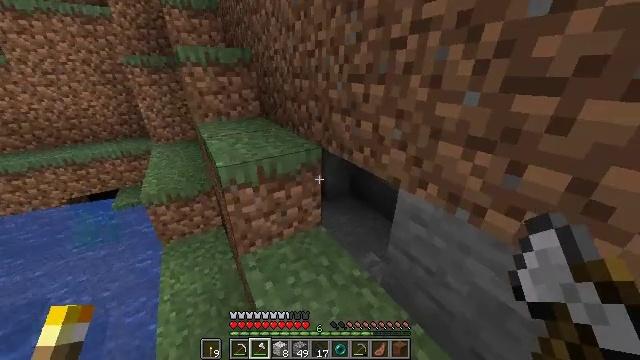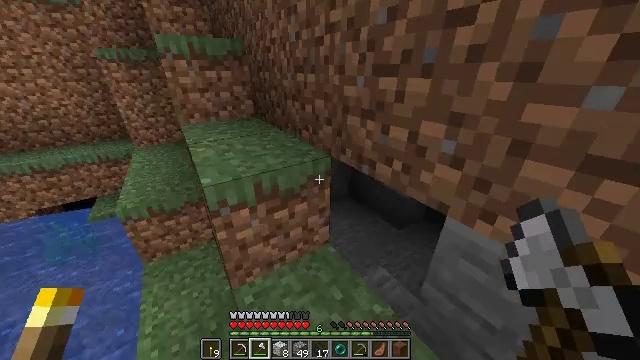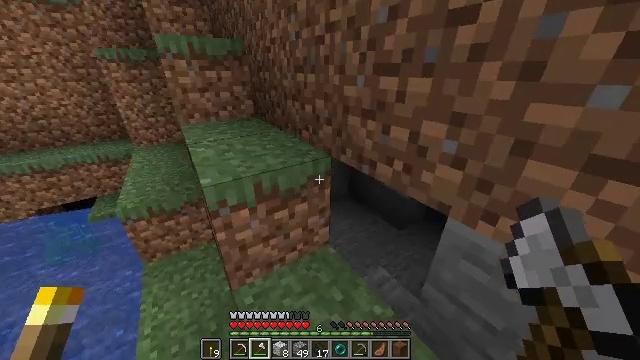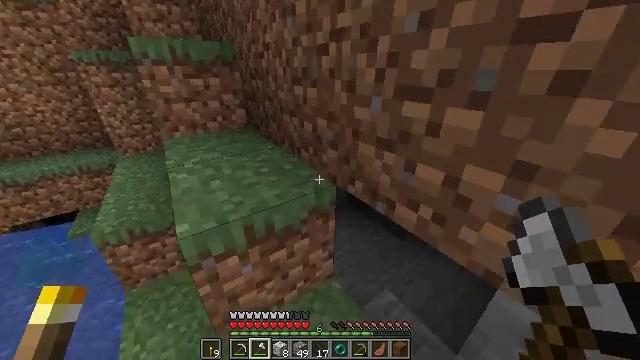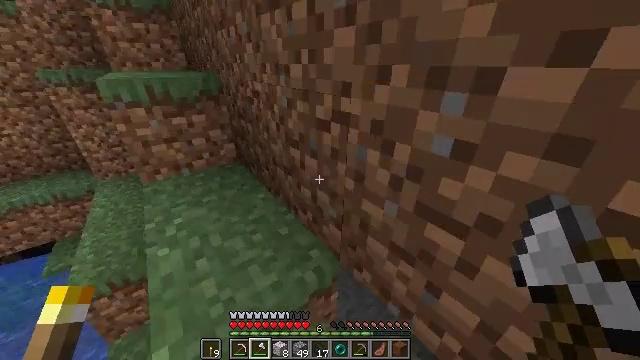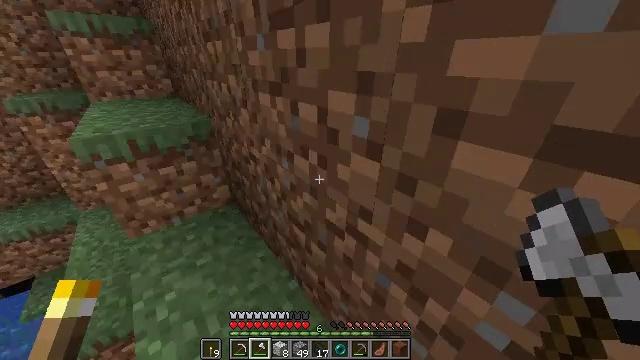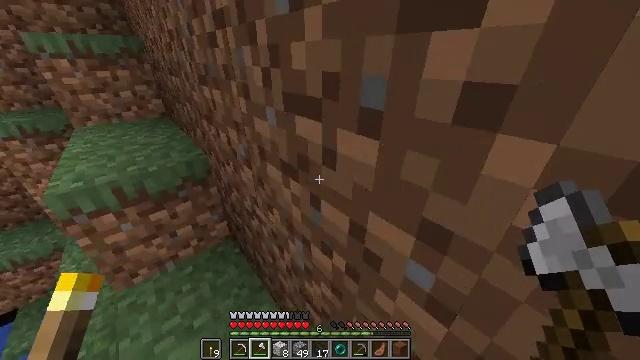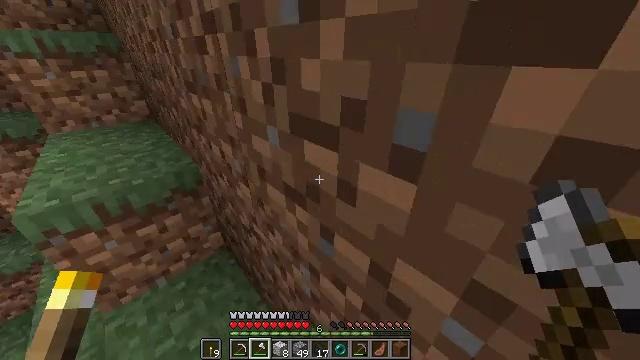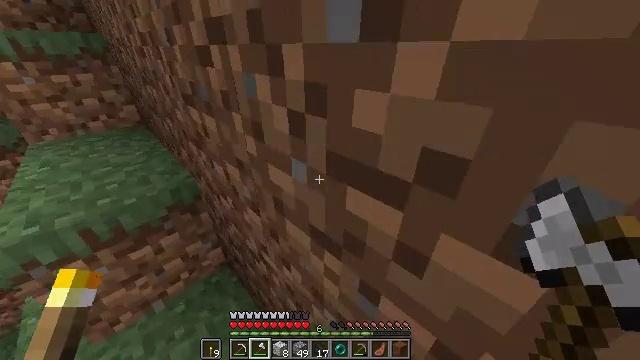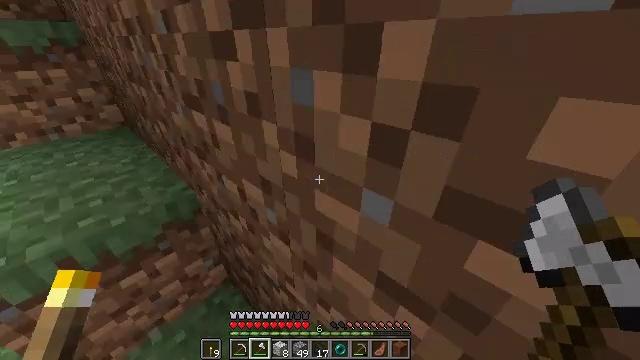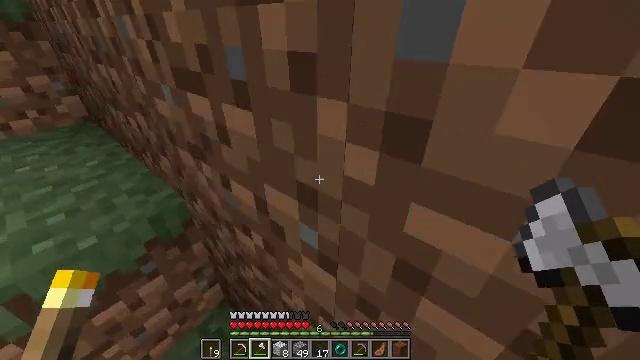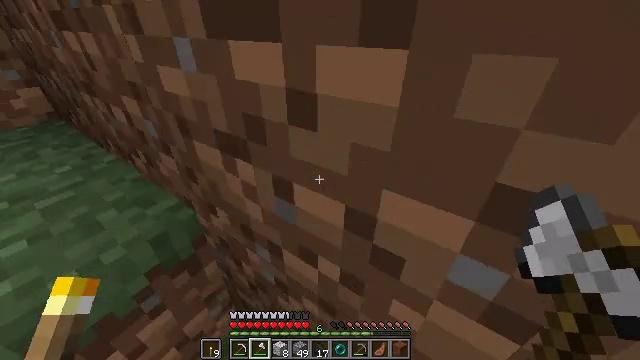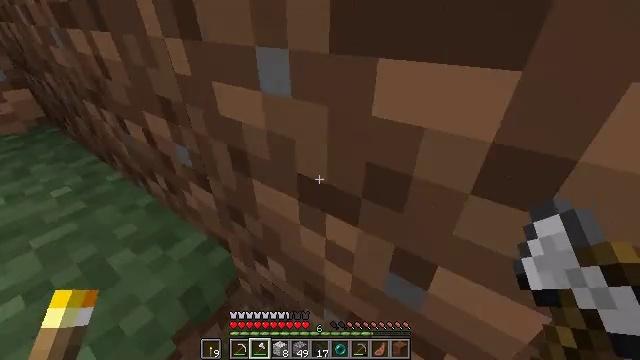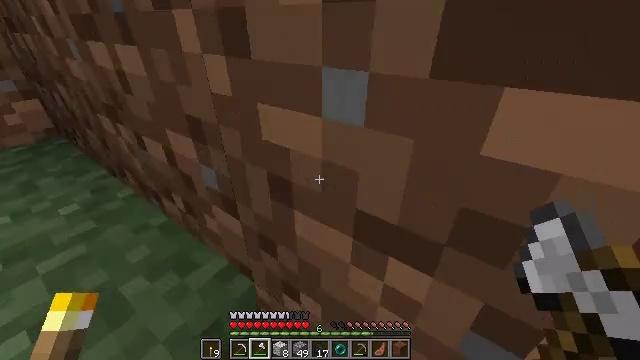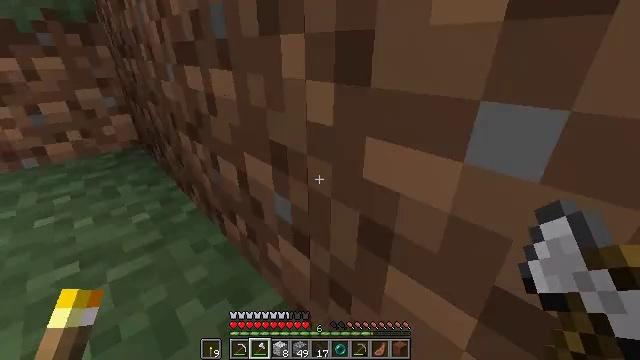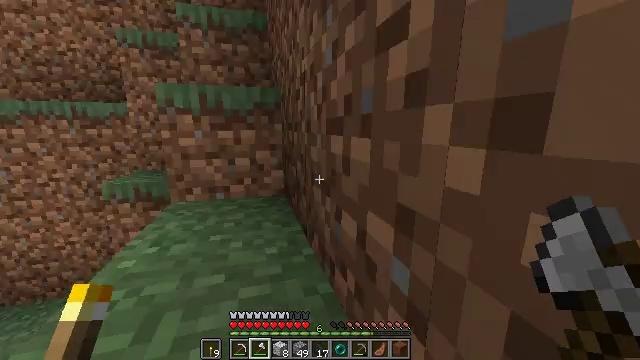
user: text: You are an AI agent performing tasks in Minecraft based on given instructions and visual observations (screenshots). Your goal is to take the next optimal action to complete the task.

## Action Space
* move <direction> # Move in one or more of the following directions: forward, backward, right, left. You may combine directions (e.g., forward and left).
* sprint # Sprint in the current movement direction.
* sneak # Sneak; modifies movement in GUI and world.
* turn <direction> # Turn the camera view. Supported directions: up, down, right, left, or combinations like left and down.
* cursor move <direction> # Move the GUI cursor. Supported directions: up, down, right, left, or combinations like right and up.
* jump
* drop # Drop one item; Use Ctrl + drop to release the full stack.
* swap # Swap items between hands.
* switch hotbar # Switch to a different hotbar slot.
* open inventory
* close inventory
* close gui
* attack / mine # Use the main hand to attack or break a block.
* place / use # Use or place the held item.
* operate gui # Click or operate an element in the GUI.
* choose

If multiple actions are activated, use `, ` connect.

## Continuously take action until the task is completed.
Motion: motion action
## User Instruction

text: Combat the sheep.
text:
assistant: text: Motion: move forward, sprint, turn right
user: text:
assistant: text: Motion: move forward, sprint
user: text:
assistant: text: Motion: move forward, sprint, turn right, jump
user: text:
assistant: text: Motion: move forward and move left, sprint, turn right and down, jump
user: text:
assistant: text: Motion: move forward and move left, sprint, turn right, jump
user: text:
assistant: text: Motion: move forward and move left, sprint, turn right, jump
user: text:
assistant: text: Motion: move forward and move left, sprint, turn right and down
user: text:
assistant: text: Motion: move forward and move left, sprint, turn right
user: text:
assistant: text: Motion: move forward and move left, sprint, turn right
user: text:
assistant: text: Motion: move forward and move left, sprint, turn right
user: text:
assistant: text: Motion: move forward, sprint, turn right
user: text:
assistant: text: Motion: no_op
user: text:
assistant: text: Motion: turn up
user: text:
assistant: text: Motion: turn left and up
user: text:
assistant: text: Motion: turn left and up
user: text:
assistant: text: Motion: turn left and up
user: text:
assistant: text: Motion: turn up
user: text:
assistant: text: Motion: move forward
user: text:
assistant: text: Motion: move forward
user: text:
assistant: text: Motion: move forward
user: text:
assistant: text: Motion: move forward
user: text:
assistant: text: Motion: move forward, sprint, jump
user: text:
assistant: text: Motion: move forward, sprint, jump
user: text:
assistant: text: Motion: move forward, sprint, jump
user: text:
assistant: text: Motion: move forward, sprint, jump
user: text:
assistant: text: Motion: move forward, sprint, jump
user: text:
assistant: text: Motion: move forward, sprint
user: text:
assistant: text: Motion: move forward, sprint
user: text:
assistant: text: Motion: move forward, sprint, turn right
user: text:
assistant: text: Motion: move forward, sprint, turn left, jump